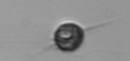
Label: Acanthoica_quattrospina